Question: How to "Modify Auto-Assign Public IP" on a subnet with boto?
There is an option in the Amazon's web interface which I cannot find in boto..

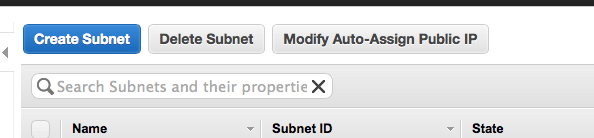
Answer: # boto3
This is possible with the <URL> function.
# boto2
ModifySubnetAttribute was not implemented in boto2. The action was added to the AWS API at a time when development on boto2 had slowed (<URL>. It seems unlikely this will be added.
If you need this functionality and can't use boto3, you could try this:
'''
orig_api_version = ec2_conn.APIVersion
ec2_conn.APIVersion = '2014-06-15'
ec2_conn.get_status(
'ModifySubnetAttribute',
{'SubnetId': 'subnet-abcd1234', 'MapPublicIpOnLaunch.Value': 'true'},
verb='POST')
ec2_conn.APIVersion = orig_api_version
'''